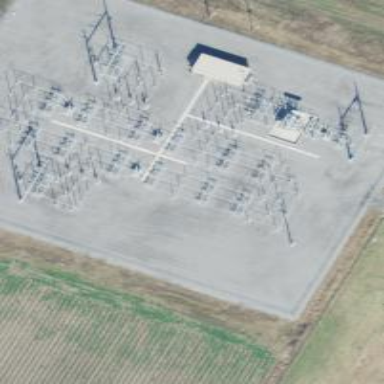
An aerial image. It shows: Switch for power supply.